Question: I have a ListView that looks like this:

Notice how the TextView is getting cut off with elipses. How can I make sure the entire TextView is visible inside of the ListView?
Here is my XML for the row (the textview is called 'bodyTextView'):
'''
<LinearLayout xmlns:android="http://schemas.android.com/apk/res/android"
android:layout_width="fill_parent"
android:layout_height="fill_parent"
android:orientation="horizontal"
android:padding="4px">
<ImageView android:id="@+id/avatarImageView"
android:layout_width="48px"
android:layout_height="48px"/>
<LinearLayout
android:layout_width="fill_parent"
android:layout_height="wrap_content"
android:orientation="vertical"
android:paddingLeft="4px">
<LinearLayout
android:layout_width="wrap_content"
android:layout_height="wrap_content"
android:orientation="vertical"
android:layout_weight="1"
android:gravity="center_vertical">
<TextView android:id="@+id/usernameTextView"
android:layout_width="wrap_content"
android:layout_height="wrap_content"
android:layout_weight="1"
android:gravity="left"
android:textStyle="bold"
android:singleLine="true"
android:ellipsize="end"
android:textColor="#444444"
android:padding="0px"/>
<TextView android:id="@+id/bodyTextView"
android:orientation="vertical"
android:layout_width="wrap_content"
android:layout_height="wrap_content"
android:singleLine="false"
android:textColor="#666666"
android:maxLines="5"
android:ellipsize="end"/>
<TextView android:id="@+id/dateTextView"
android:orientation="vertical"
android:layout_width="wrap_content"
android:layout_height="wrap_content"
android:singleLine="true"/>
</LinearLayout>
</LinearLayout>
</LinearLayout>
'''
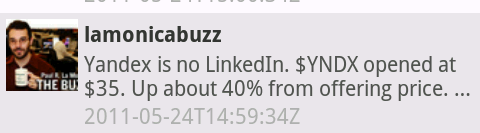
Answer: Set ellipsize="none". Also, be sure to specify maxLines big enough.